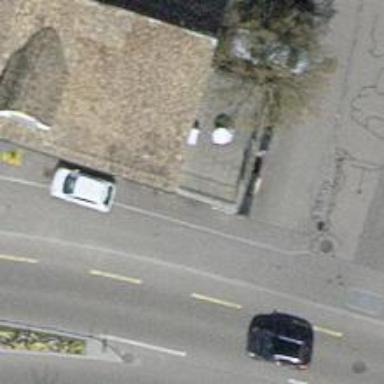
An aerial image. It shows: Asphalt sidewalk along the footway.